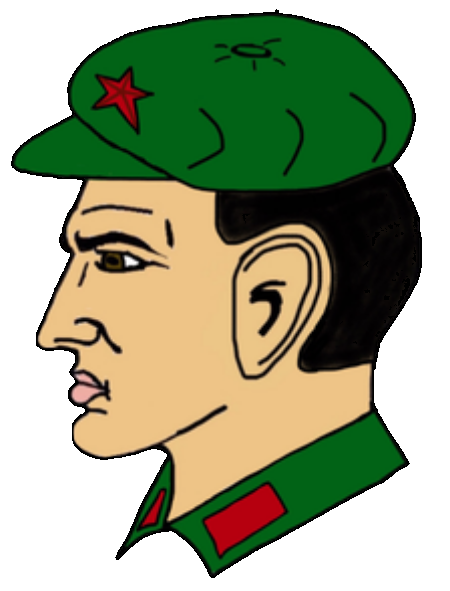
Label: 4_Yes_Chad